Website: bh-photo
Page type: payment
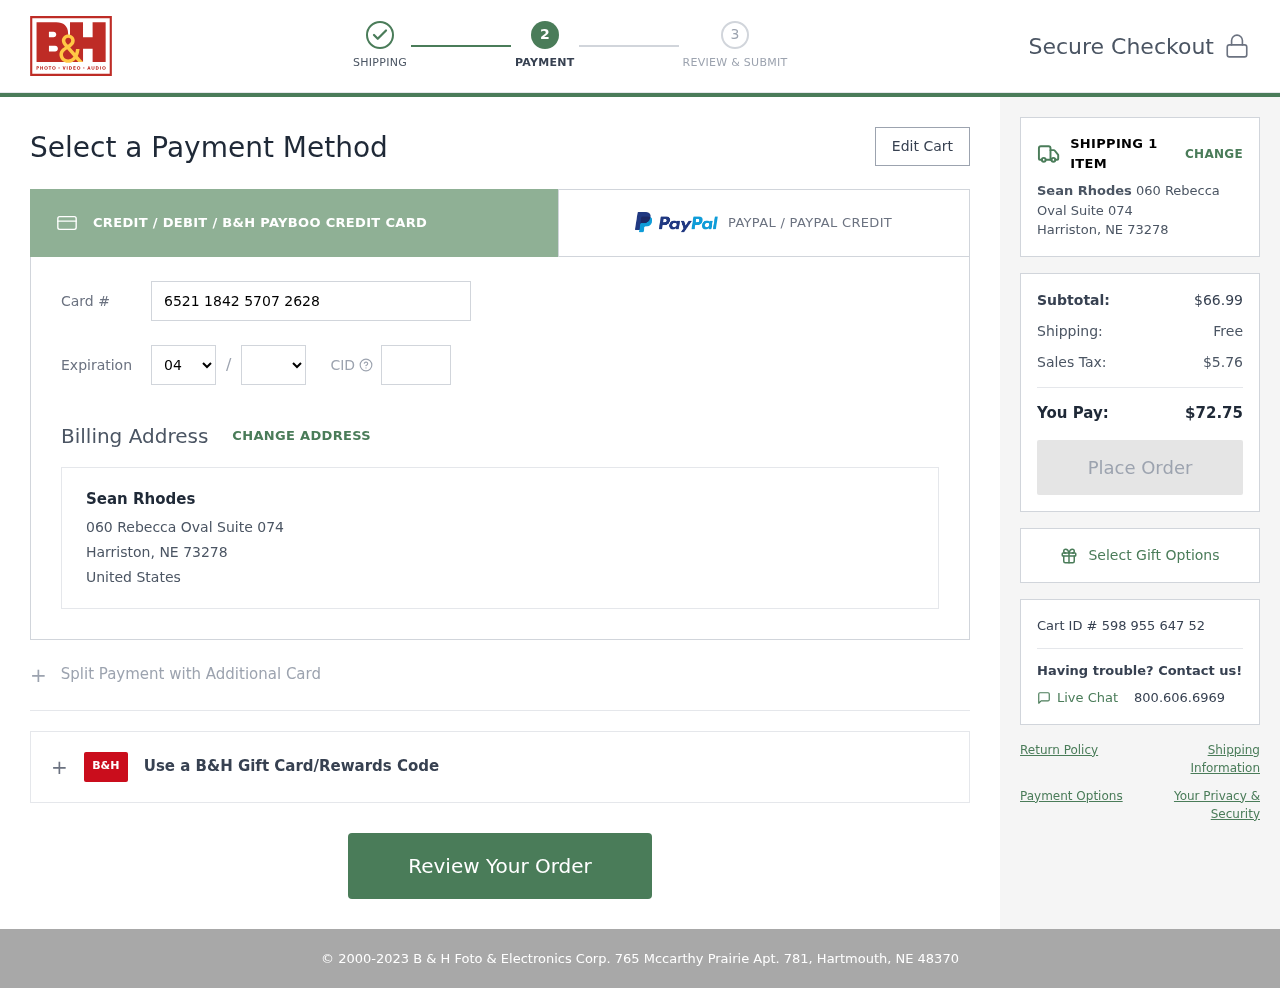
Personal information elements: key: PII_CARD_CVV
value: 737
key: PII_CARD_EXPIRY_MONTH
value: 04
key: PII_CARD_EXPIRY_YEAR
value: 28
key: PII_CARD_NUMBER
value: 6521 1842 5707 2628
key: PII_CITY_STATE_ZIP
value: Harriston, NE 73278
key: PII_COUNTRY
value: United States
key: PII_FULLNAME
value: Sean Rhodes
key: PII_STREET
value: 060 Rebecca Oval Suite 074
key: PII_FULLNAME2
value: Sean Rhodes
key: PII_CITY
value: Harriston
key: PII_STATE_ABBR
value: NE
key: PII_POSTCODE
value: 73278
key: PII_POSTCODE_FULL
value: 73278
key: PII_CITY_STATE
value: Harriston, NE
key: PII_POSTCODE_NUMERIC
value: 73278
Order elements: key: ORDER_NUM_ITEMS
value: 1
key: ORDER_SUBTOTAL
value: $66.99
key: ORDER_SHIPPING_COST
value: Free
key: ORDER_TAX
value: $5.76
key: ORDER_TOTAL
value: $72.75
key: ORDER_ID
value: Cart ID # 598 955 647 52